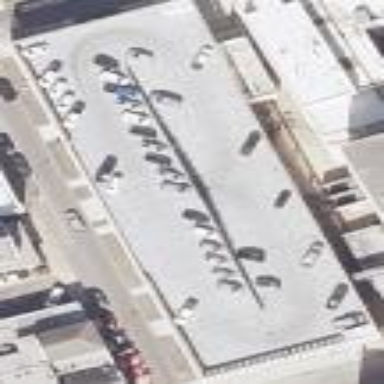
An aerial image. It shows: Multi-storey parking building.